Для измерения скорости мельчайших частиц, взвешенных в текущей жидкости, используется интерференционная схема, изображенная на рисунке.  Параллельный пучок света от лазера с $\lambda=0.63~мкм$ падает на две одинаковые призмы, сложенные основаниями (бипризма). Преломляющий угол каждой из призм $\alpha=5.7^{\circ}$, показатель преломления $n=1.5$. После прохождения сквозь бипризму свет разбивается на два пучка, которые проходят сквозь кювету с жидкостью. Частицы, двигаясь вместе с жидкостью с некоторой скоростью $v$, рассеивают свет.
Определите скорость частиц, если известно, что при регистрации рассеянного света фотоприемником ФП частота колебаний тока фотоприемника $f=10~кГц$.
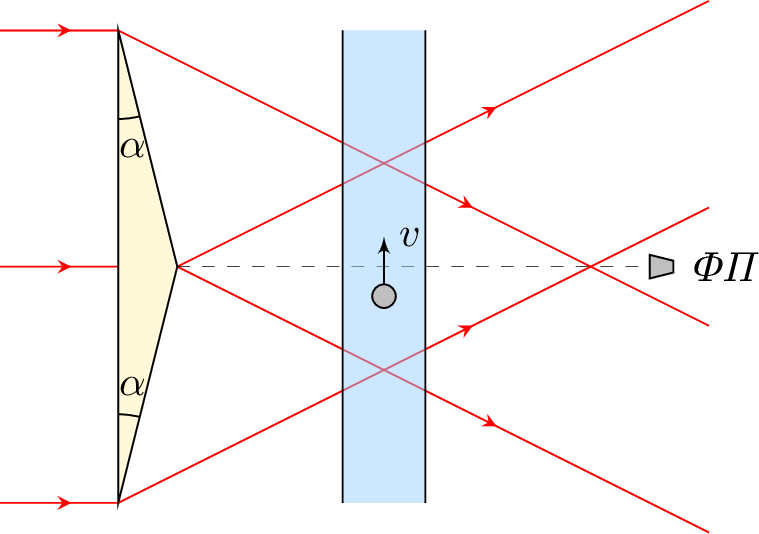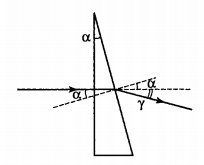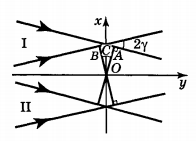
Решение: Покажем, что в случае малого преломляющегося угла $\alpha$ призмы, параллельный пучок света после прохождения сквозь призму выйдет также в виде параллельного пучка с углом отклонения $\gamma$ от горизонтали, где $$ \gamma=\alpha (n-1). $$ В этой и во всех последующих формулах углы $\alpha$ и $\gamma$ измеряются в радианах. Для этого рассмотрим произвольный луч света, проходящий через призму. Ход этого луча показан на рисунке ниже.  Как видно из этого рисунка, $$ \frac{\sin (\alpha+\gamma)}{\sin \alpha} \approx \frac{\alpha+\gamma}{\alpha}=n. $$ Отсюда $$ \gamma \approx \alpha(n-1). $$  Рассмотрим интерференционную картину (см. рисунок выше), которая возникает в результате пересечения под углом $2 \gamma$ двух когерентных параллельных пучков. В плоскости $y=0$ выберем произвольную точку $C$ с координатой $x$. В этой точке происходит сложение двух световых волн с амплитудами $E_{0}$ и сдвинутыми по фазе на некоторый угол $\varphi$. Если отсчитывать фазы обеих волн от точки $O$, то фаза первой волны $$ \varphi_{1}=-\frac{2 \pi}{\lambda}|C A|=-\frac{2 \pi}{\lambda} x \sin \gamma \approx-\frac{2 \pi}{\lambda} x \gamma, $$ где $\lambda$ — длина волны света. Фаза второй волны $$ \varphi_{2}=\frac{2 \pi}{\lambda}|C B| \approx \frac{2 \pi}{\lambda} x \gamma. $$ Сдвиг фаз между двумя волнами в точке $C$ $$ \varphi=\varphi_{2}-\varphi_{1}=\frac{4 \pi}{\lambda} x \gamma. $$ Интенсивность результирующего колебания в точке $C$ $$ I=E_{0}^{2}+E_{0}^{2}+2 E_{0}^{2} \cos \left(\frac{4 \pi}{\lambda} x \gamma\right)=2 E_{0}^{2}\left[1+\cos \left(\frac{4 \pi}{\lambda} x \gamma\right)\right]. $$ Расстояние между соседними максимумами интенсивности (ширина интерференционных полос) этой интерференционной картины $$ l=\frac{\lambda}{2 \gamma}=\frac{\lambda}{2 \alpha(n-1)}. $$ Частицы, двигаясь вдоль оси $x$ со скоростью $v$, периодически пересекают области максимальной и минимальной интенсивностей света. Такая же периодичность будет иметь место в рассеянном свете. Период $T$ колебаний интенсивности рассеянного света равен времени, за которое частица перемещается на расстояние, равное ширине интерференционной полосы: $$ T=\frac{l}{v}=\frac{\lambda}{2 v \alpha(n-1)}. $$ Отсюда скорость частицы $$ v=\frac{\lambda}{2 T \alpha(n-1)}=\frac{\lambda f}{2 \alpha(n-1)}=6.3~см/с. $$
Ответ: $$ v=\frac{\lambda f}{2 \alpha(n-1)}=6.3~см/с. $$
Темы:
T, Оптика, Волновая оптика, Интерференция, Всероссийские, Течение жидкости